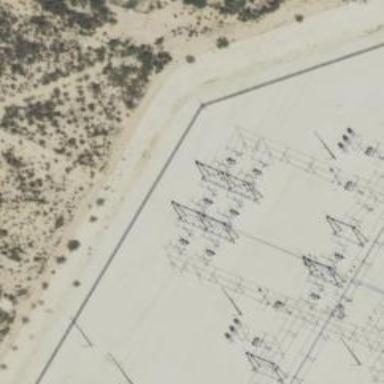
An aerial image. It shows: Switch used for power control.